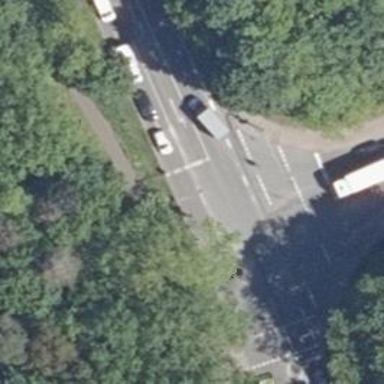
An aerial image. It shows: Road with traffic signals.